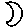
Label: moon